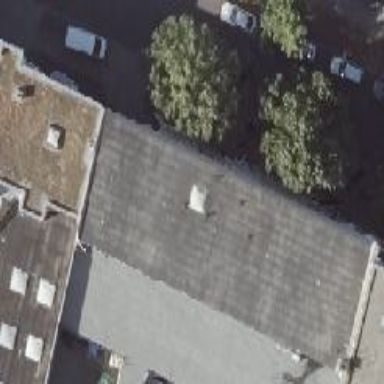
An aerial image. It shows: Flat-roofed building.